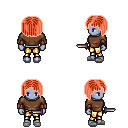
a pixel art fantasy rpg character, female body template, dark elf, purple skin, brown long-sleeve shirt, gold greaves, red pageboy hairstyle, cloth bracers, white slippers, dagger, four views (front, back, left, right), 2x2 character sprite sheet, small pixel art, hard edges, no anti-aliasing